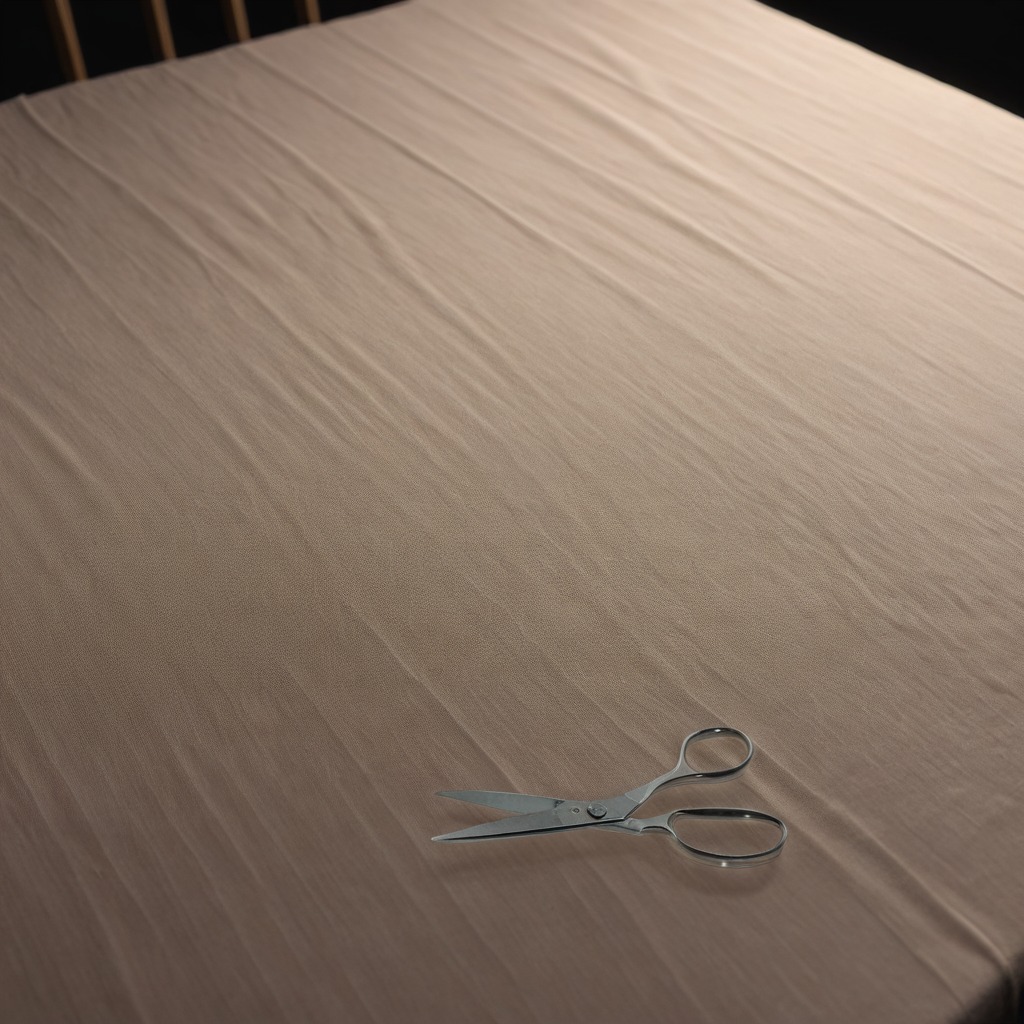
A scissor is lying on a wooden table.